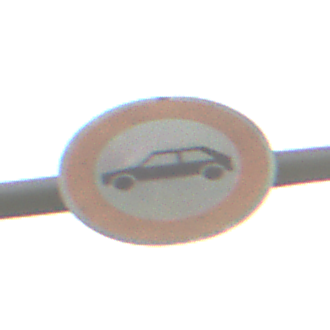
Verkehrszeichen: VerbotPersonenkraftwagen
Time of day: MorningAfternoon
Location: Outdoor (Suburban)
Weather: Overcast
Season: NotSpecified
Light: Natural